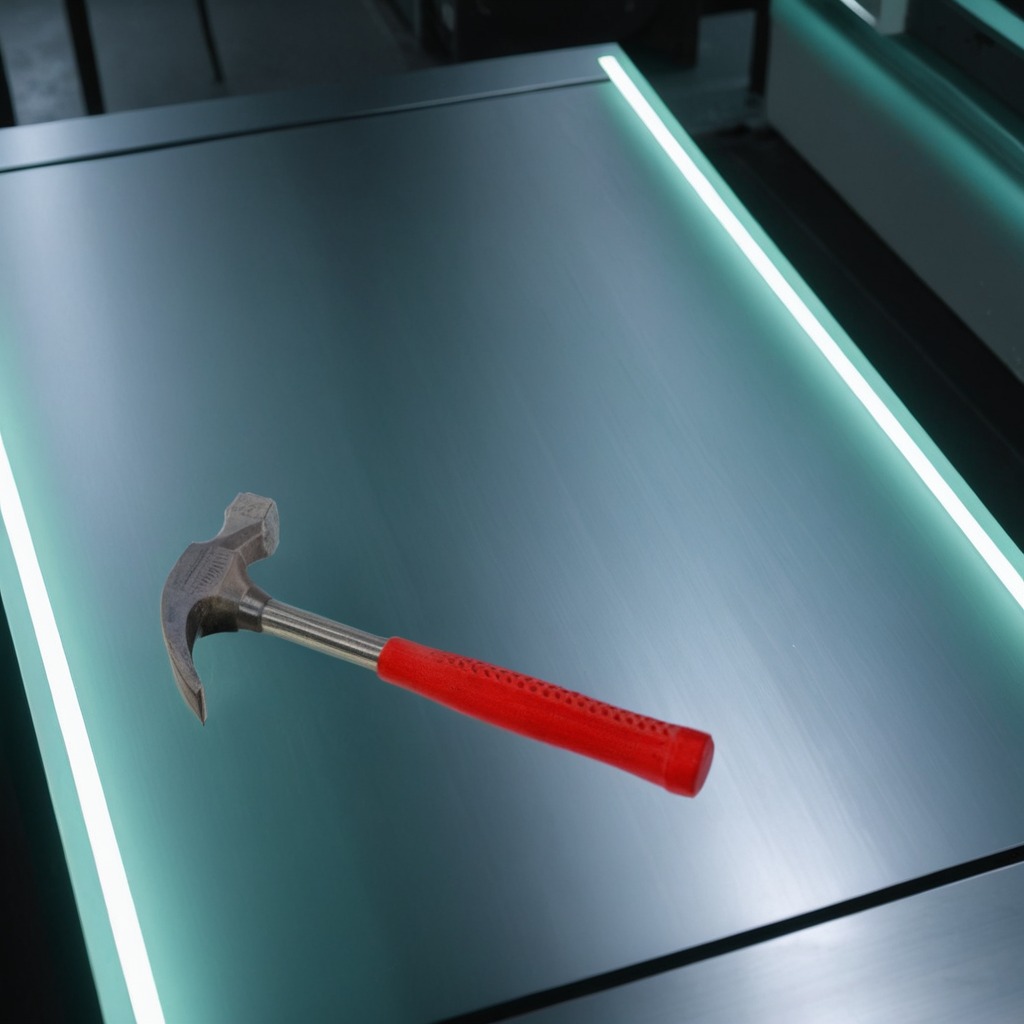
A hammer is lying on the metal table in a machine shop under fluorescent lights.